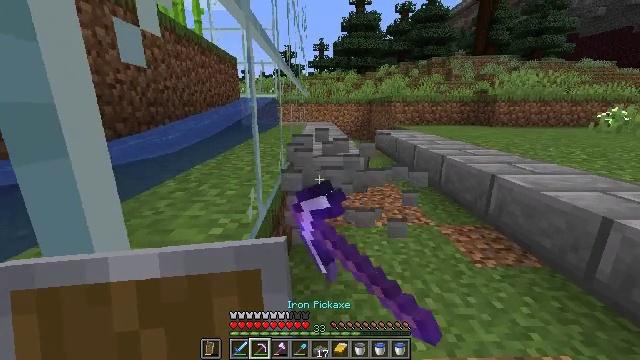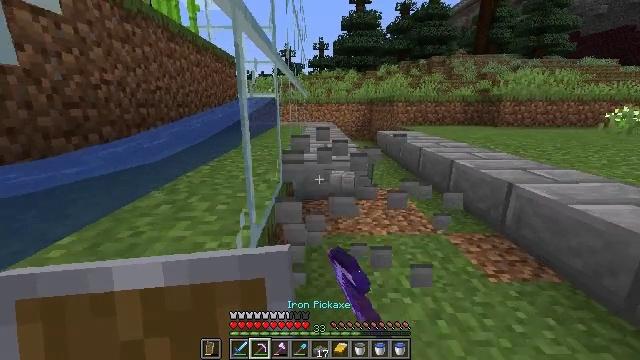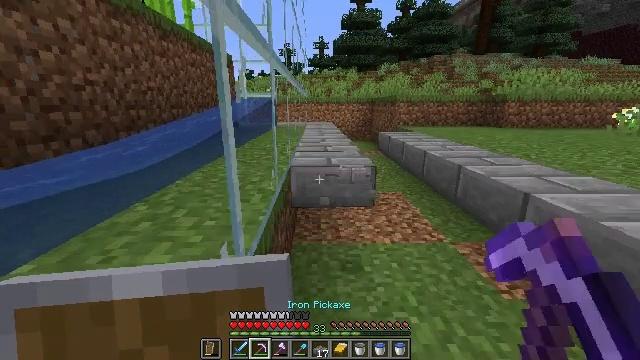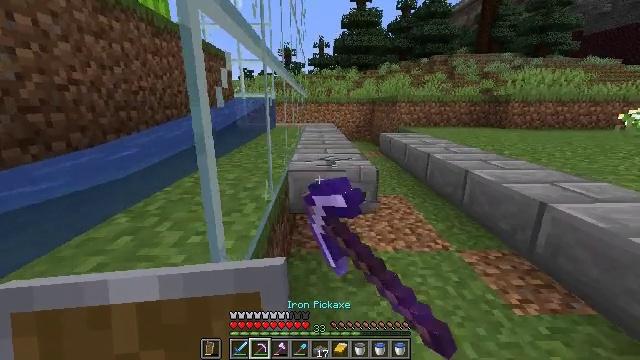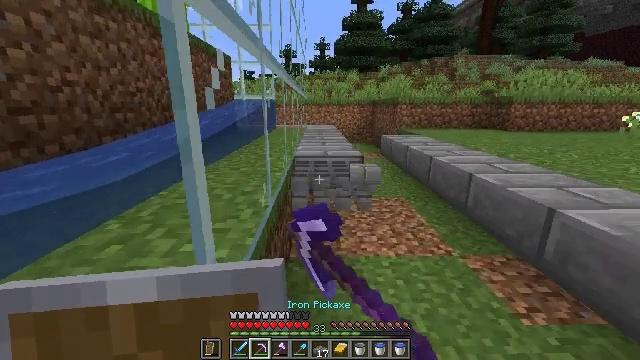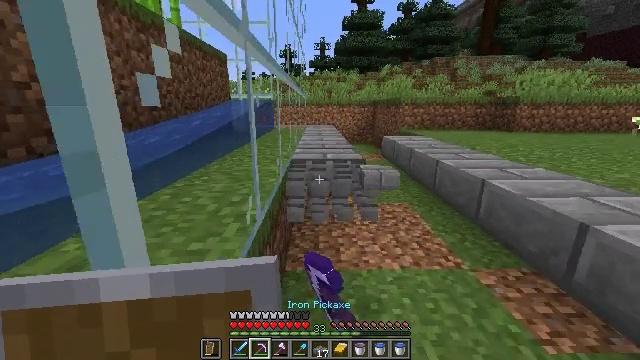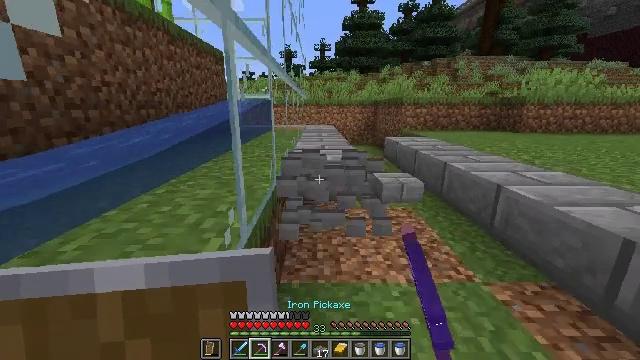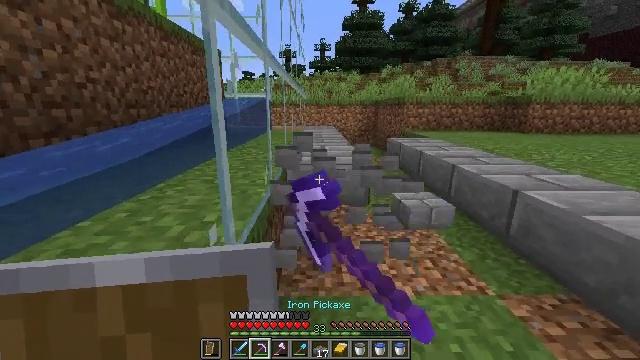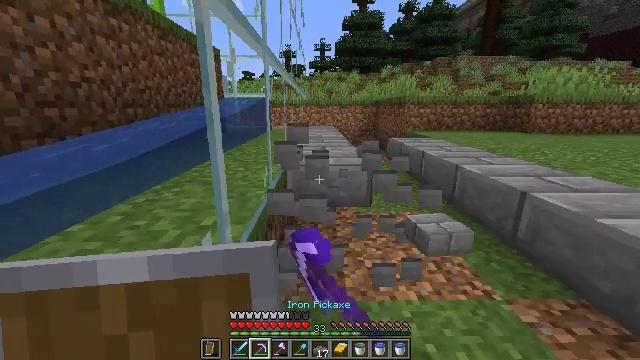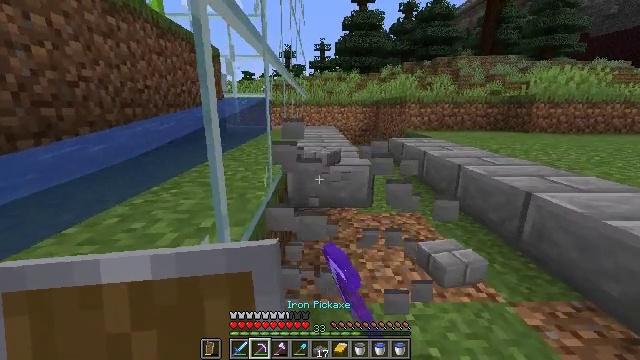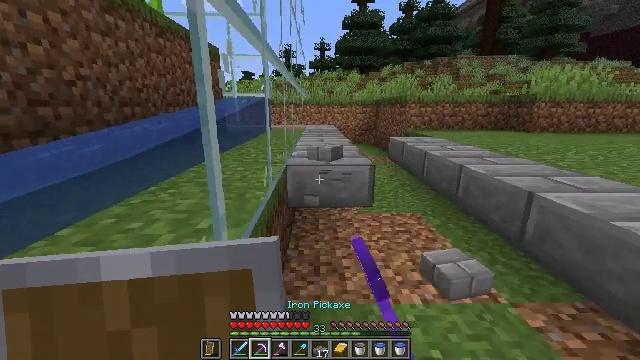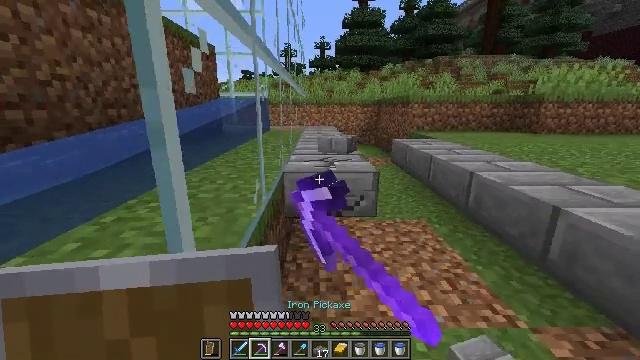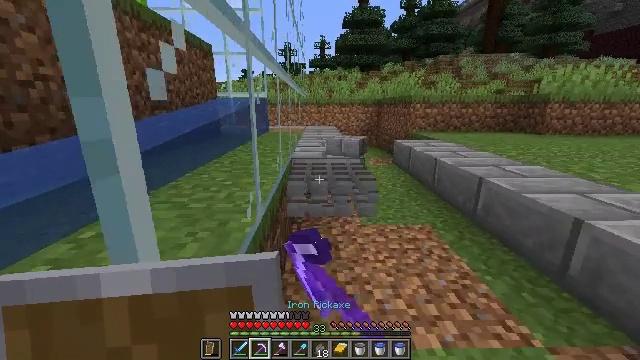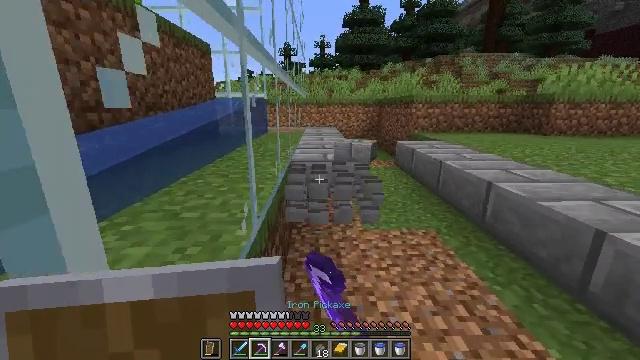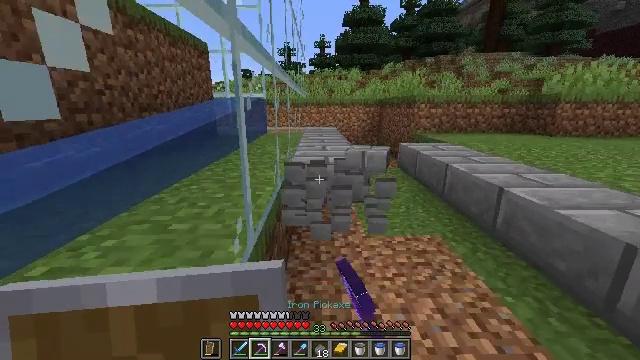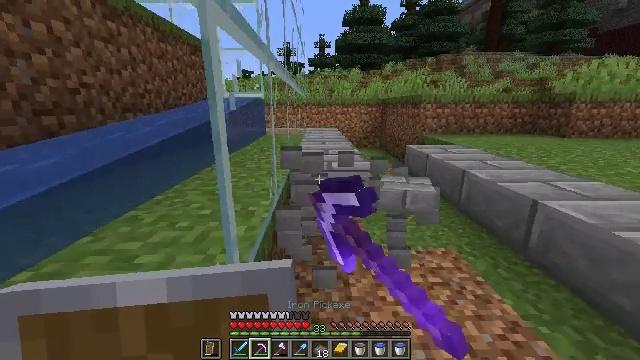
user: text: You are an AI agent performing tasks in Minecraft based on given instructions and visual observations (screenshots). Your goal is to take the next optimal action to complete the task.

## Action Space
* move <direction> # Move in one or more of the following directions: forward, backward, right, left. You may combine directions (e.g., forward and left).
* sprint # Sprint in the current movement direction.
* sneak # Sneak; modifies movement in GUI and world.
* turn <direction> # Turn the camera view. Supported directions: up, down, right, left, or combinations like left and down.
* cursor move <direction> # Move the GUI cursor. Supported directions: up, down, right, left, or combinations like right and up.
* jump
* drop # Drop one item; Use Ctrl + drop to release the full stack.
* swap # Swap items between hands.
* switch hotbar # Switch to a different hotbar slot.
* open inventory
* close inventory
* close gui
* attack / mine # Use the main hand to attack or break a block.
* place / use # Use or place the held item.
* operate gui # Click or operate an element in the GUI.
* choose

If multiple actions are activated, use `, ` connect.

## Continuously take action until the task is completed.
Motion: motion action
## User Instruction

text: Mine stone brick slab from the floor.
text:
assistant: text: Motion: move forward, attack / mine
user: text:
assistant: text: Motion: move forward, attack / mine
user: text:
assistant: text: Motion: move forward, attack / mine
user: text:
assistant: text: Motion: move forward, attack / mine
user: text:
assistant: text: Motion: move forward, attack / mine
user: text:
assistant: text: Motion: move forward, attack / mine
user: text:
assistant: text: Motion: attack / mine
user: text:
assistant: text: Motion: attack / mine
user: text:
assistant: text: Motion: attack / mine
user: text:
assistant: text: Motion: move forward, attack / mine
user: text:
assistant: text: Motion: move forward, attack / mine
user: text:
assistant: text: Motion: move forward, attack / mine
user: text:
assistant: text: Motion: move forward, attack / mine
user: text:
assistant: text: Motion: move forward, attack / mine
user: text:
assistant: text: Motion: move forward, attack / mine
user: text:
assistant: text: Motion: move forward, attack / mine
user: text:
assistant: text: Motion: move forward, attack / mine
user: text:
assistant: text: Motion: move forward, attack / mine
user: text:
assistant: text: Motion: attack / mine
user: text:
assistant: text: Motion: attack / mine
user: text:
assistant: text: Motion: move forward, attack / mine
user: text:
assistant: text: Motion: move forward, attack / mine
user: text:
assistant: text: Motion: move forward, attack / mine
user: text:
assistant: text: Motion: move forward, attack / mine
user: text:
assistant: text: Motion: move forward, attack / mine
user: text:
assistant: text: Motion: attack / mine
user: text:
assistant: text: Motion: attack / mine
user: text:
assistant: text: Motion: attack / mine
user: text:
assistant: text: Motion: attack / mine
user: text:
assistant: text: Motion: attack / mine